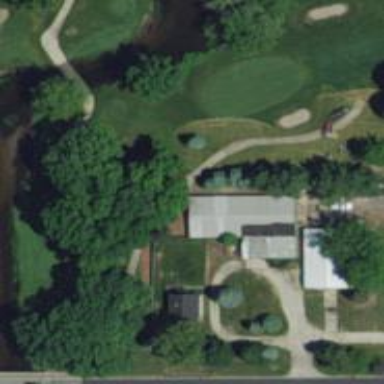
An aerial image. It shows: Service road designated as golf cart path.